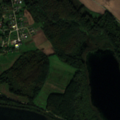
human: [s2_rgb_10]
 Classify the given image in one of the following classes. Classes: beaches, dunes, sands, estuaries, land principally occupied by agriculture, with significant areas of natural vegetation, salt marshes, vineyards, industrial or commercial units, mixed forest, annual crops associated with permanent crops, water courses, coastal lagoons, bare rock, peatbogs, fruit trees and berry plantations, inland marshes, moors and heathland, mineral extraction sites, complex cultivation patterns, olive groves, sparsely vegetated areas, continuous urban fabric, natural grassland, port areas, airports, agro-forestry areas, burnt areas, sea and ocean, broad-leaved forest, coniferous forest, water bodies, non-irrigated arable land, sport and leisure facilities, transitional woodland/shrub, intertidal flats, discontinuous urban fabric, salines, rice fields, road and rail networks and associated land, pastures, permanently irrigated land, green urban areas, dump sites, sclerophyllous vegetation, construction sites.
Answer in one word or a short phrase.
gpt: discontinuous urban fabric, non-irrigated arable land, complex cultivation patterns, land principally occupied by agriculture, with significant areas of natural vegetation, broad-leaved forest, transitional woodland/shrub, water bodies